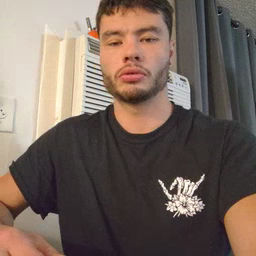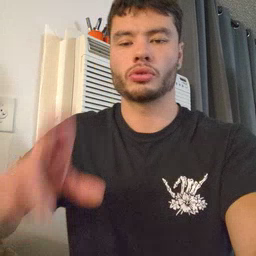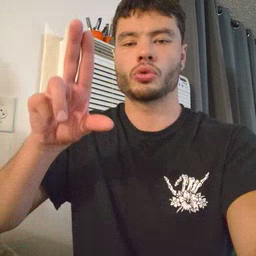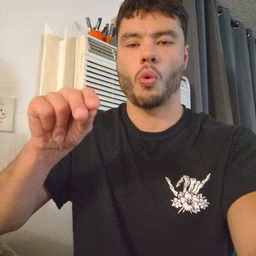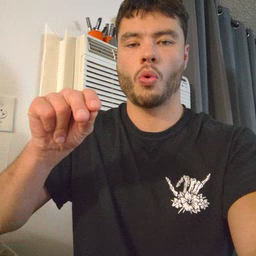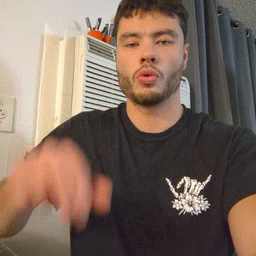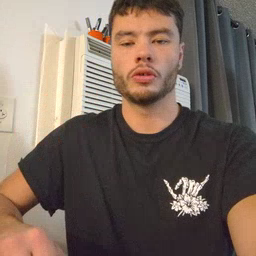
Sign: no